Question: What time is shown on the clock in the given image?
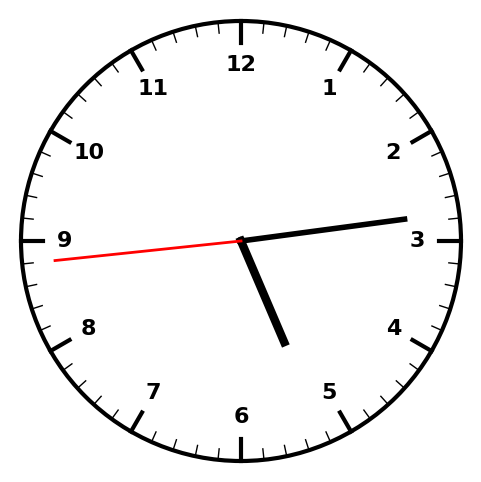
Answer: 05:13:44